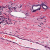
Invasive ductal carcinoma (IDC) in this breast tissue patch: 0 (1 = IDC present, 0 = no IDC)